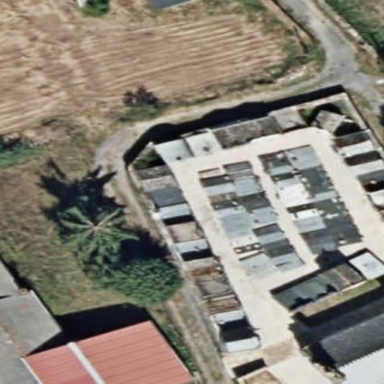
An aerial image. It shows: Historic tomb located within building.